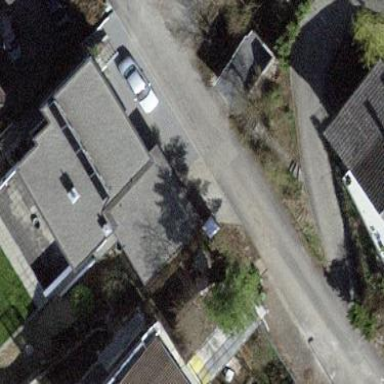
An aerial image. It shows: Building with flat roof.